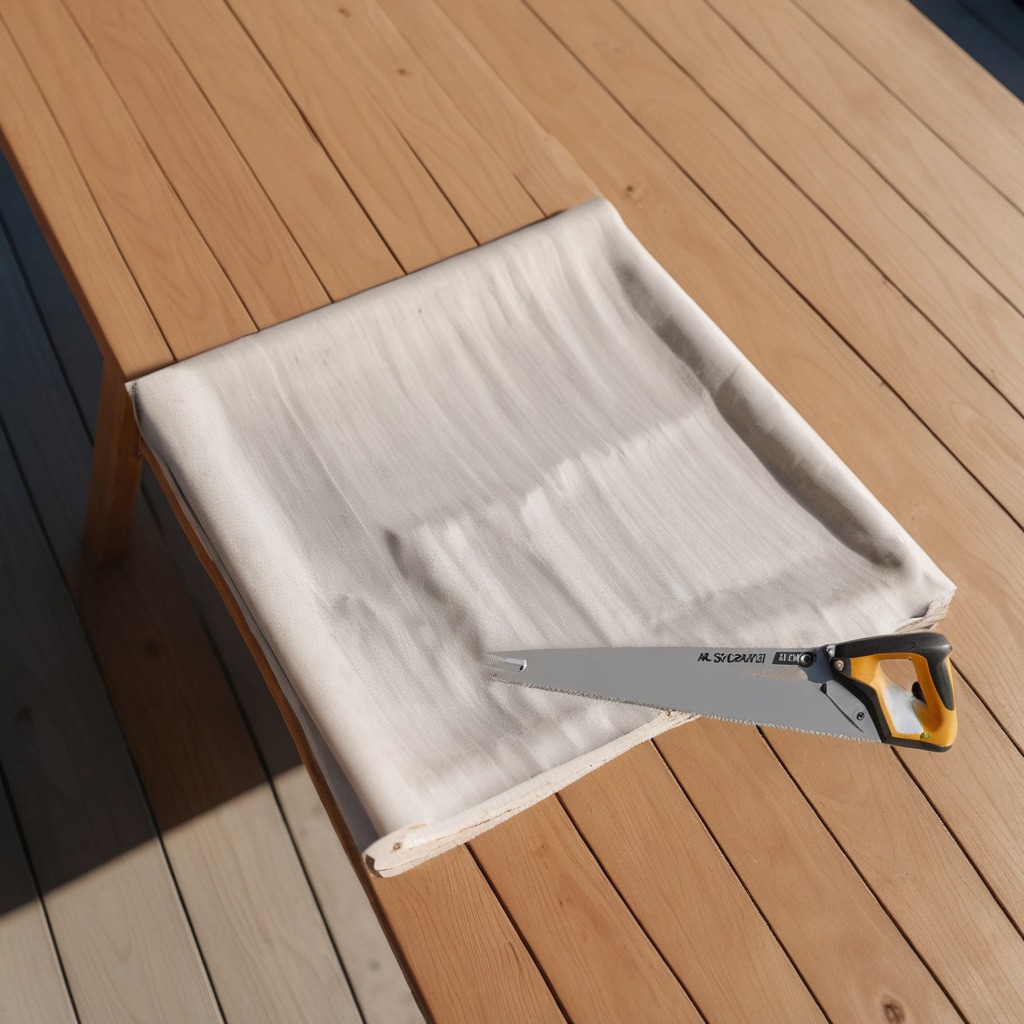
A metal saw is lying on the wooden table in an outdoor workshop during daytime bright natural light soft shadows worn but beneath the cloth.